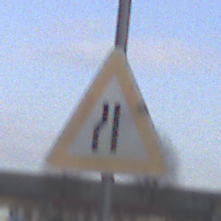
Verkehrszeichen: EinseitigVerengteFahrbahnLinks
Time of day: MorningAfternoon
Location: Outdoor (Urban)
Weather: PartlyCloudy
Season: NotSpecified
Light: Natural